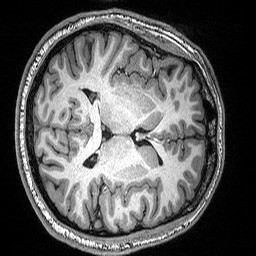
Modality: T1w
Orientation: axial